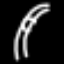
Label: palm tree